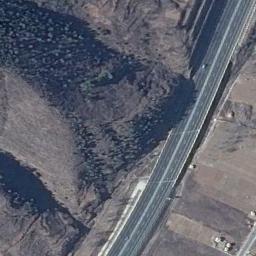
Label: freeway